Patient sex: M
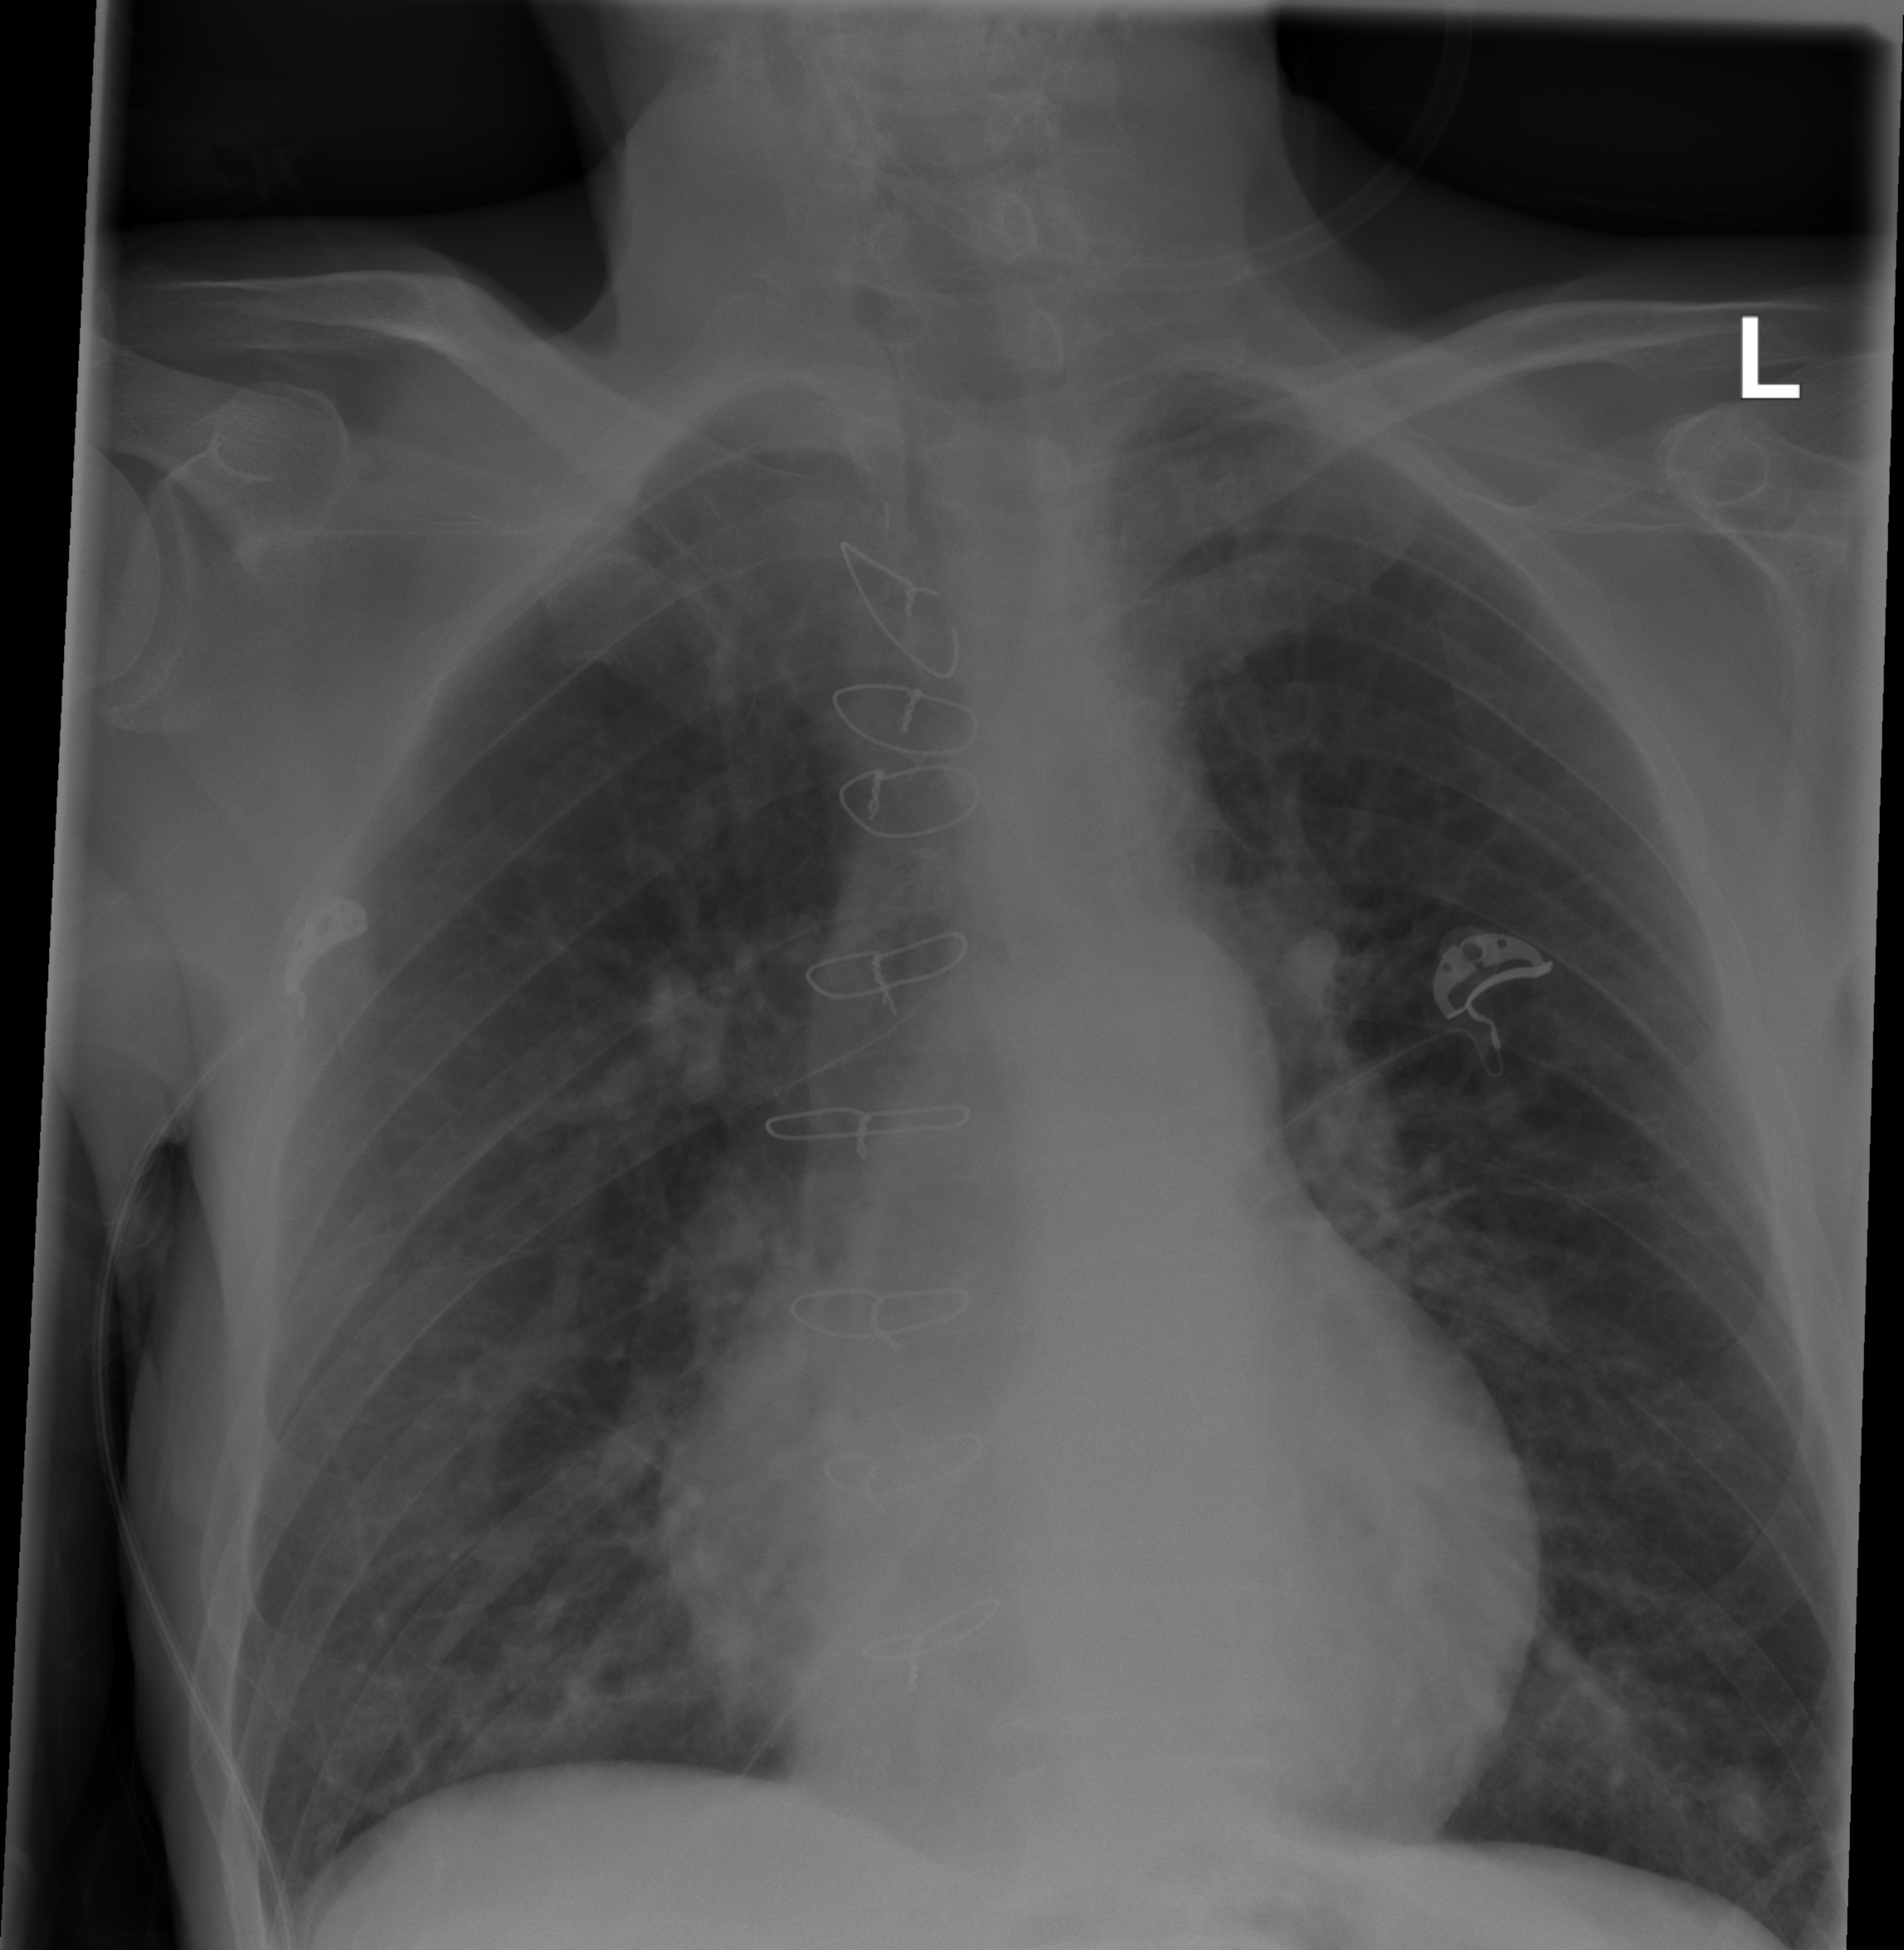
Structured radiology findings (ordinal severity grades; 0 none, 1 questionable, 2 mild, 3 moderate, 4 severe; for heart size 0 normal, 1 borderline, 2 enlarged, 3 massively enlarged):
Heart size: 2
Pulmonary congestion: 2
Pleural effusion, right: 0
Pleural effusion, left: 0
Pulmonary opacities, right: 2
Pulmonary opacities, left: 2
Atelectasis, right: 2
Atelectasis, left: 2